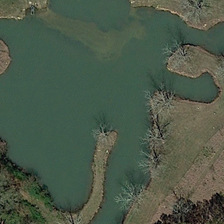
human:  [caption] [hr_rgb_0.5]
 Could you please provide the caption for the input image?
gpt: some green trees are near an irregular pond .

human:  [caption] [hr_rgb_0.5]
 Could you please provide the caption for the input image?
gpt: some green trees are near an irregular pond .

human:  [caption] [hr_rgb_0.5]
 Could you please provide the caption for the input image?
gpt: some green trees are near an irregular pond .

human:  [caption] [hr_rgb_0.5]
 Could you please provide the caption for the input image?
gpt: some green trees are near an irregular pond .

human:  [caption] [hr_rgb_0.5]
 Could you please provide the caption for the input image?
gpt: some green trees are near an irregular pond .